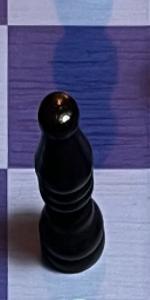
Label: Bishop_Black